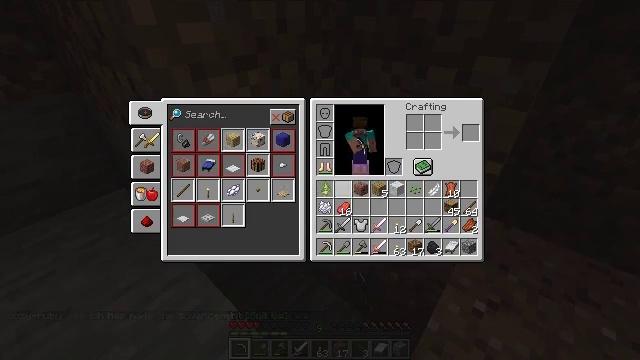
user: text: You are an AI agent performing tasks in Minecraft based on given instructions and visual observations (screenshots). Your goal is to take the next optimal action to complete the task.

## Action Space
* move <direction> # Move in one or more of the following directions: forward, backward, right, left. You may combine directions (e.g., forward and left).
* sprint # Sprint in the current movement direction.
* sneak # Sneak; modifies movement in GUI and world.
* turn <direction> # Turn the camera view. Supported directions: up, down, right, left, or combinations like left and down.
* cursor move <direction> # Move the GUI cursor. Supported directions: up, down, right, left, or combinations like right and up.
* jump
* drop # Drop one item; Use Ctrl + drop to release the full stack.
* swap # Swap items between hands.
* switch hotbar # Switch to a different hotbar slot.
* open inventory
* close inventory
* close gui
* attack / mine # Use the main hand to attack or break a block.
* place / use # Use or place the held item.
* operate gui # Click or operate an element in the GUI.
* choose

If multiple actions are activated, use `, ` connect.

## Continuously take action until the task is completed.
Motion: motion action
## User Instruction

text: Drop an oak sapling.
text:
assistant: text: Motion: no_op